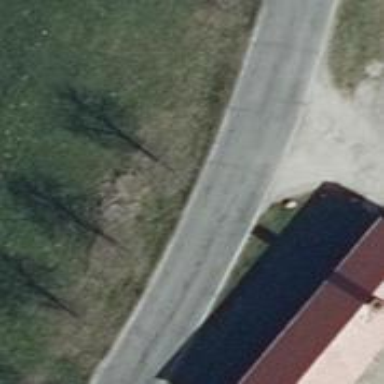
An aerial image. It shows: Secondary road with asphalt surface.